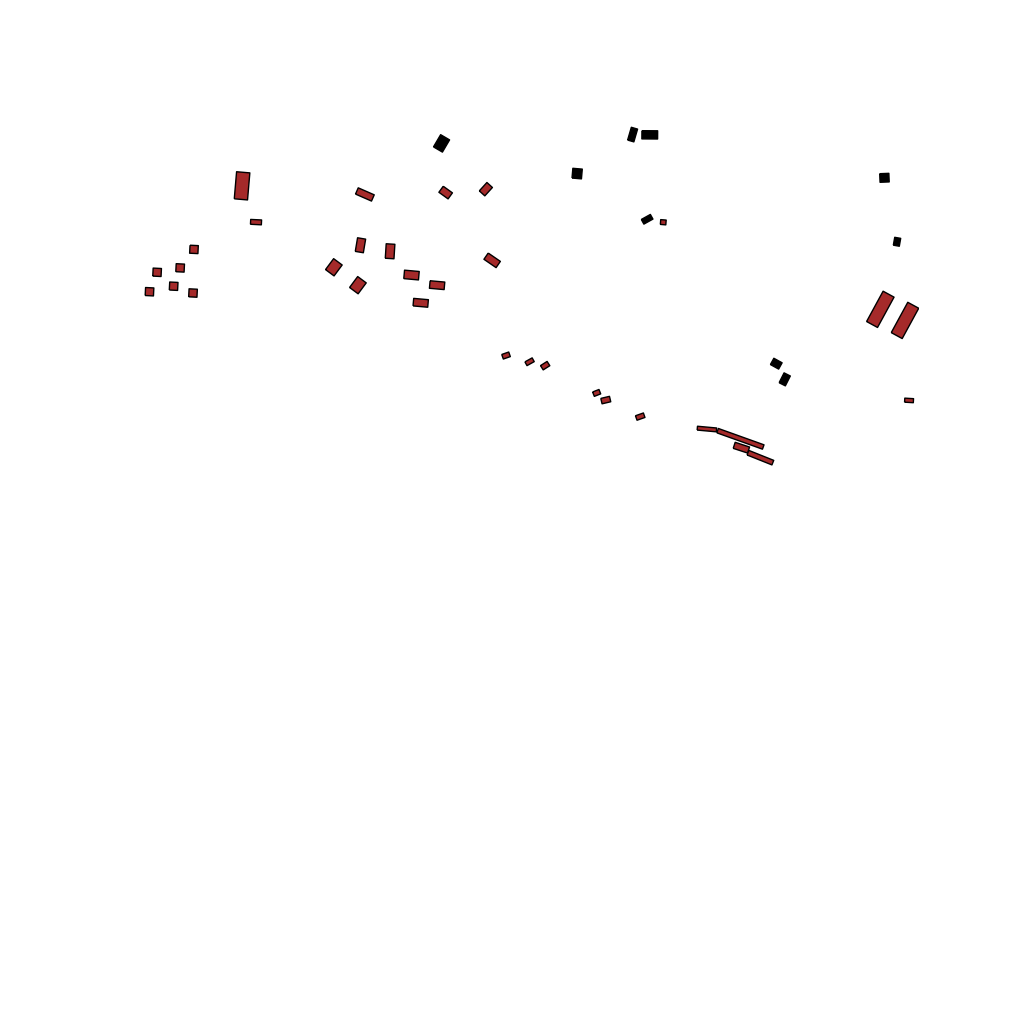
Tags: overhead vector_map, recreation, residential, individual_rise, density_1, Building, Facility, 1.0 km²